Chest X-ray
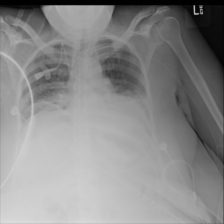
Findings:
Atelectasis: positive
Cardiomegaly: negative
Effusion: negative
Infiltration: negative
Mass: negative
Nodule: negative
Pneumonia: negative
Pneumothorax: negative
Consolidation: negative
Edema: negative
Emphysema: negative
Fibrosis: negative
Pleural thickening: negative
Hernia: negative